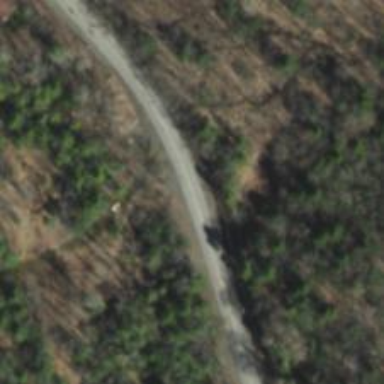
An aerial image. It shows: Tertiary road.